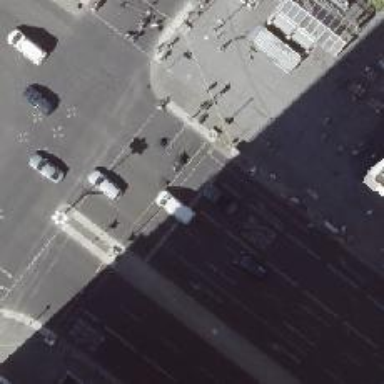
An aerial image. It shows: Asphalt footway with crossing controlled by traffic signals.